Question:
As you can see in the image I have a lot of empty space in Visual Studio 2019 just below the menu (marked in red). It looks like that line is there because of the three options on the right side of the screen (marked in green).
Is it possible to remove that whole line? For example by hiding the three options (Live Share, feedback and Preview|admin).
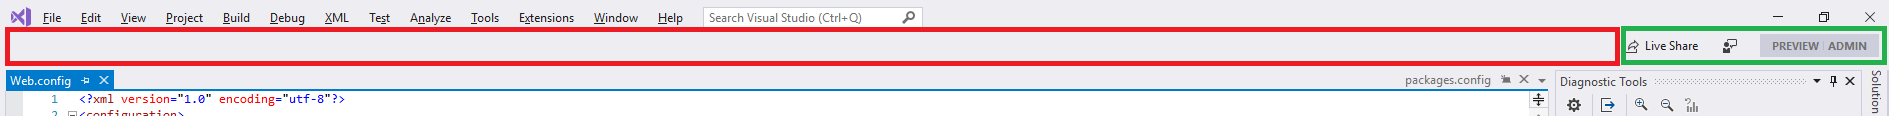
Answer: You can hide Live Share, feedback and Preview|admin area with Visual Commander: <URL>